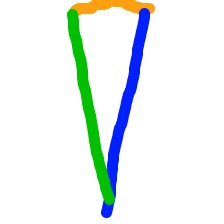
Shape: triangle